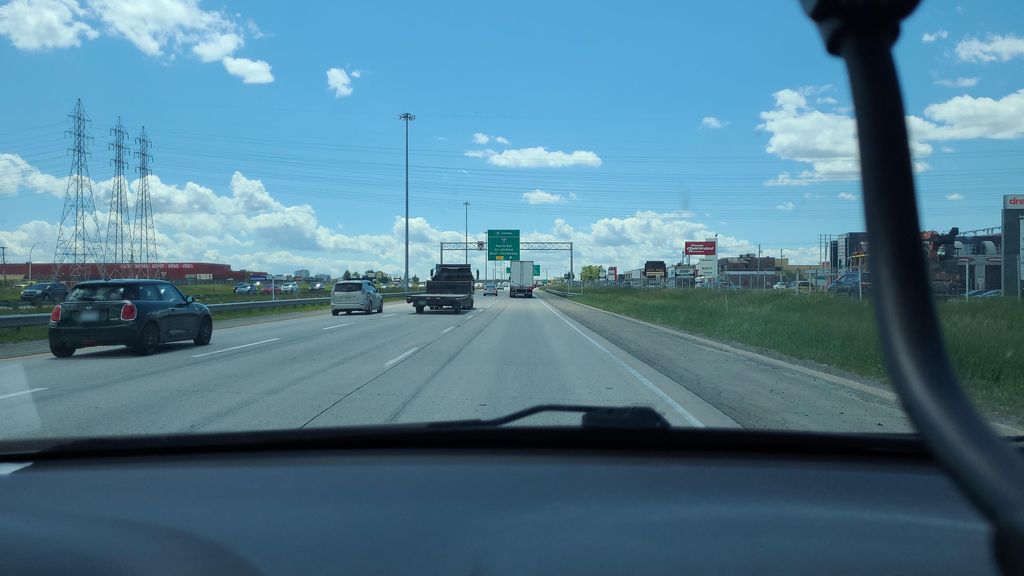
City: montreal